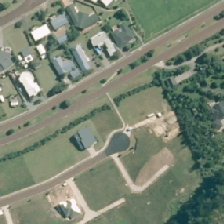
Land cover: urban_build_up